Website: home-depot
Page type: customer-info-address
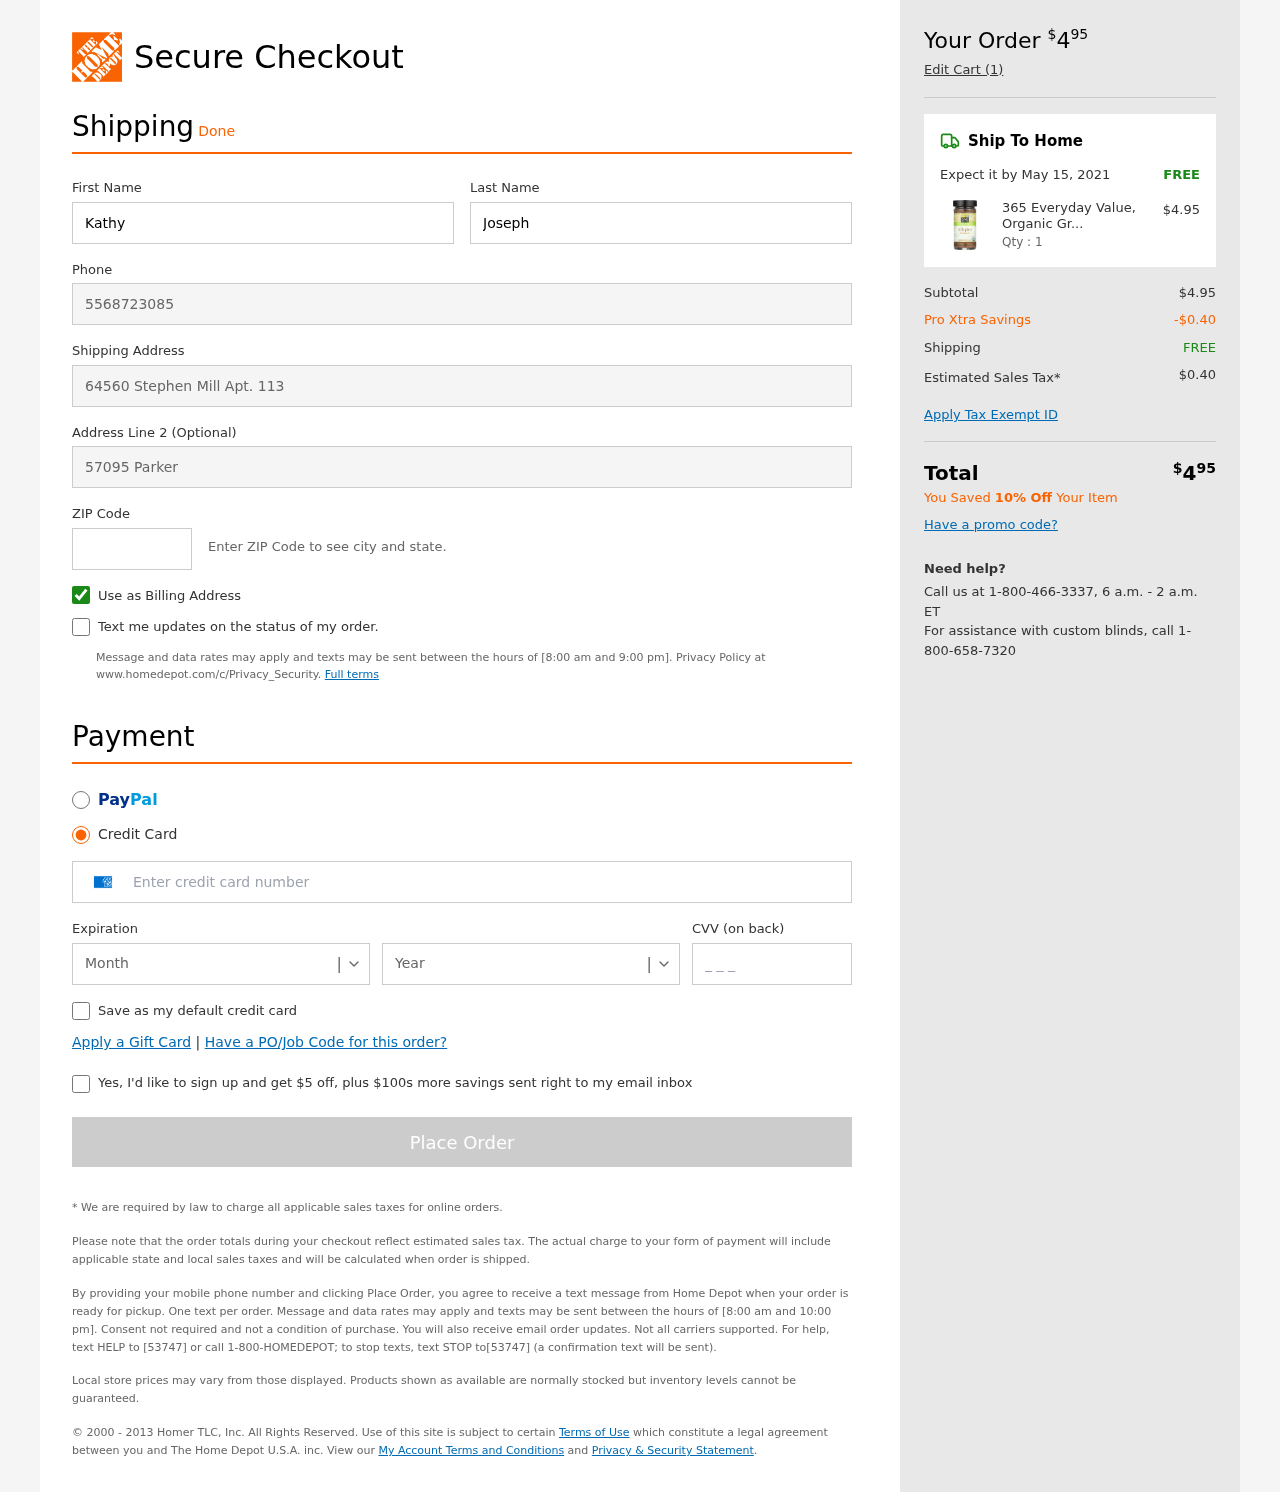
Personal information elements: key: PII_CARD_CVV
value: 1862
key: PII_CARD_EXPIRY_MONTH
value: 07
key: PII_CARD_EXPIRY_YEAR
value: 27
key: PII_CARD_NUMBER
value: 3776 2894 8063 352
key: PII_FIRSTNAME
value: Kathy
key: PII_LASTNAME
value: Joseph
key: PII_PHONE
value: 5568723085
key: PII_POSTCODE
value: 07626
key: PII_STREET
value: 64560 Stephen Mill Apt. 113
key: PII_STREET2
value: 57095 Parker Dam
Product elements: key: PRODUCT1_NAME
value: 365 Everyday Value, Organic Ground Allspice, 1.83 oz
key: PRODUCT1_PRICE
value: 4.95
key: PRODUCT1_QUANTITY
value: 1
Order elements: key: ORDER_TOTAL
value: $495
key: ORDER_NUM_ITEMS
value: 1
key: ORDER_DELIVERY_DATE
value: May 15, 2021
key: ORDER_SHIPPING_COST
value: FREE
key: ORDER_SUBTOTAL
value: $4.95
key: ORDER_DISCOUNT
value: -$0.40
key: ORDER_SHIPPING_COST2
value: FREE
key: ORDER_TAX
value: $0.40
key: ORDER_TOTAL2
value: $495
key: ORDER_SAVINGS_MESSAGE
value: You Saved 10% Off Your Item